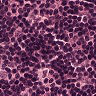
Metastatic tissue present: no